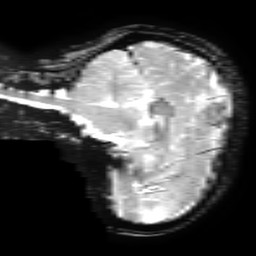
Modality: T2starw
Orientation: sagittal
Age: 23
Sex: female
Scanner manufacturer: ge
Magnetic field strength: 3 T
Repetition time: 0.65 s
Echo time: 0.02 s